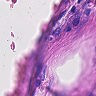
Metastatic tissue present: no